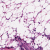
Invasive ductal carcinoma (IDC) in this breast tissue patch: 1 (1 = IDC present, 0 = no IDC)